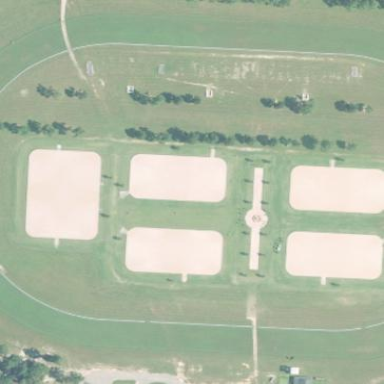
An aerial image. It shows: Equestrian sports center located on leisure land.